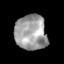
Tissue: skin
Cell type: Epithelial cells
Senescence score: 0.2383
Nuclear area (px): 1094
Mean DAPI intensity: 158.497